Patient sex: F
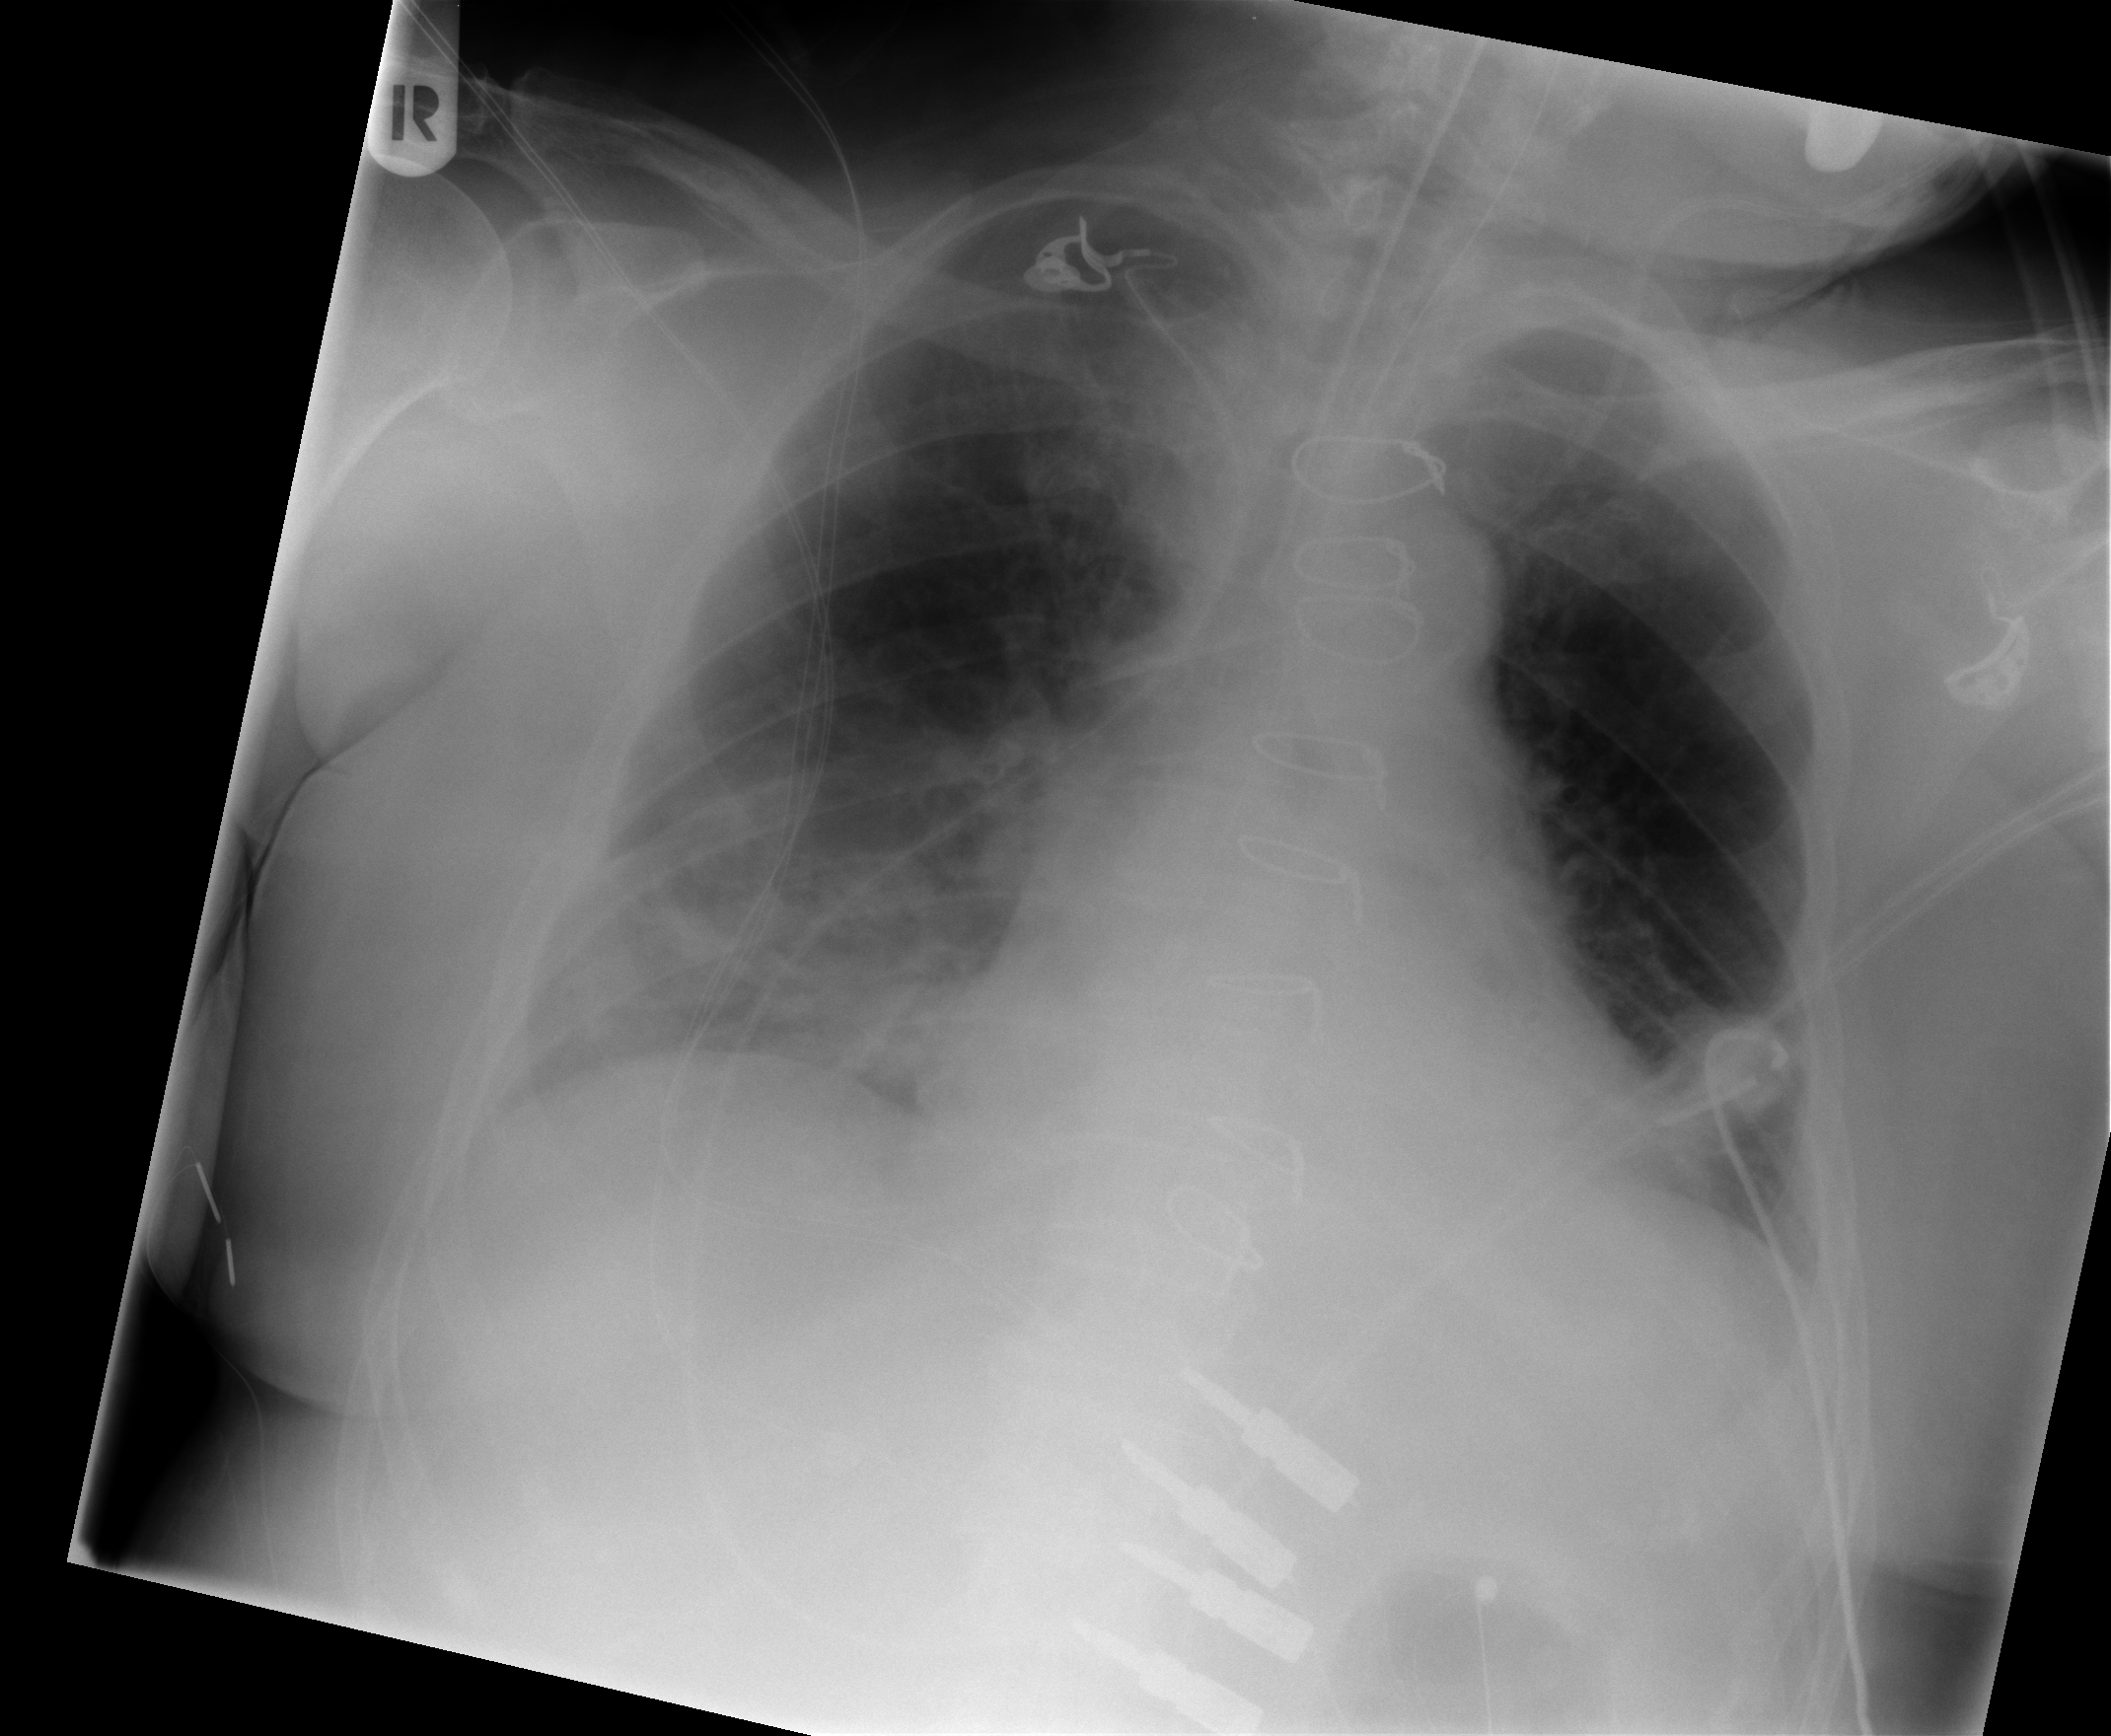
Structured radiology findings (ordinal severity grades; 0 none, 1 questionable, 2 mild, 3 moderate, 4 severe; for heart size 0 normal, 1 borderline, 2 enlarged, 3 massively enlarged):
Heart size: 2
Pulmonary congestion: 2
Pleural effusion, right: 3
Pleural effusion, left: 1
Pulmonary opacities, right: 2
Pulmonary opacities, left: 0
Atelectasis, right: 3
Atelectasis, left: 2